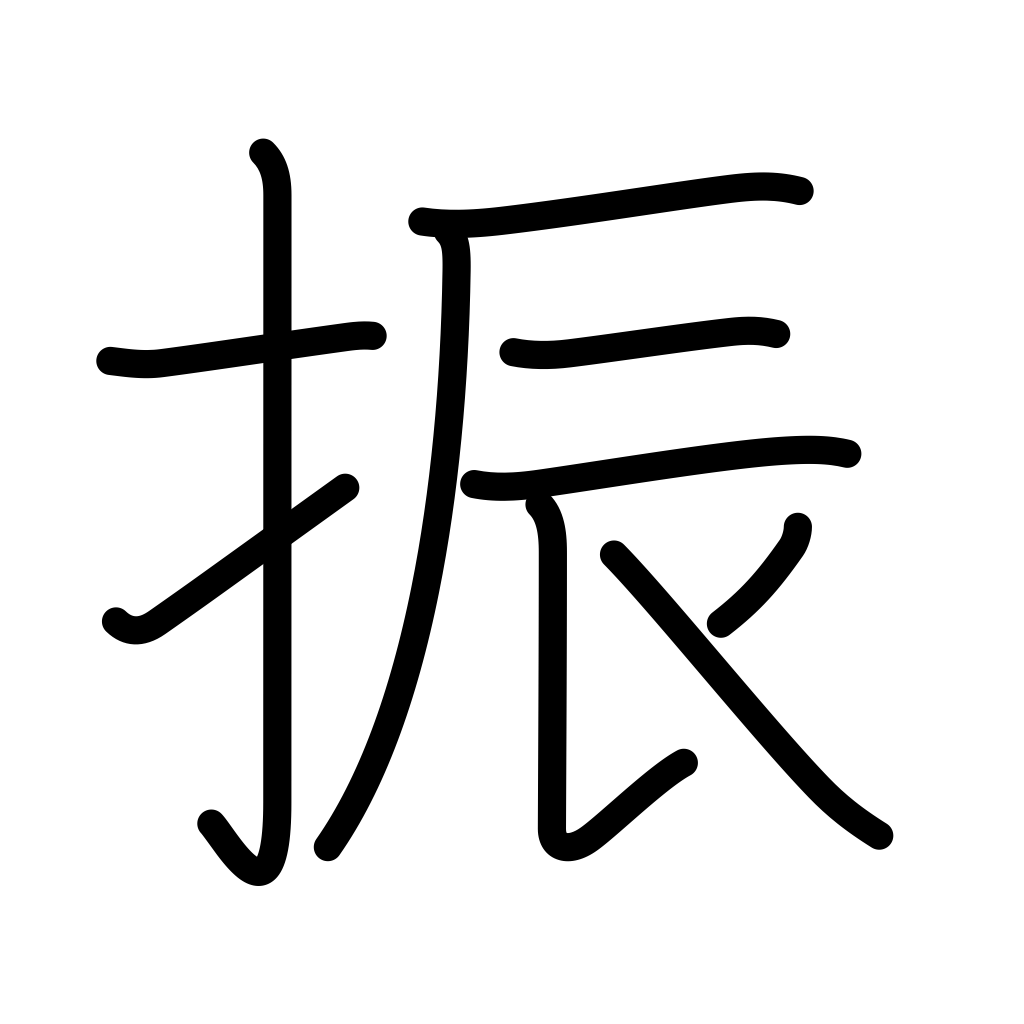
Meaning: shake, wave, wag, swing